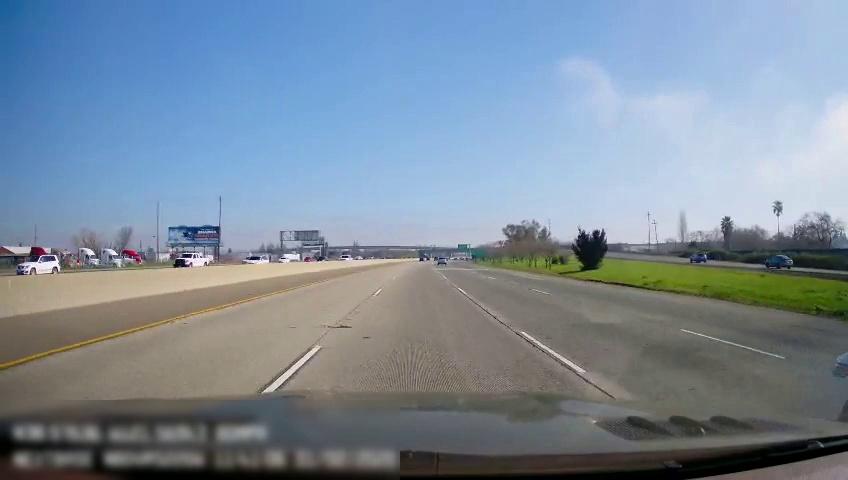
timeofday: Day
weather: Sunny
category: Vehicles | SUV
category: Vehicles | Truck
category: Vehicles | SUV
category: Vehicles | Truck
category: Vehicles | Truck
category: Vehicles | Car
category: Drivable Space
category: Vehicles | Car
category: Vehicles | SUV
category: Lanes | Current Lane
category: Lanes | Current Lane
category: Lanes | Current Lane
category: Lanes | Alternate Lane
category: Traffic | Signs
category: Traffic | Signs
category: Traffic | Signs